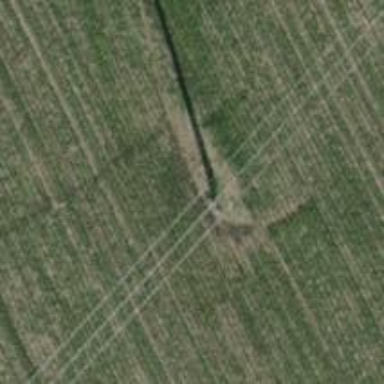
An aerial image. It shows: Power pole.